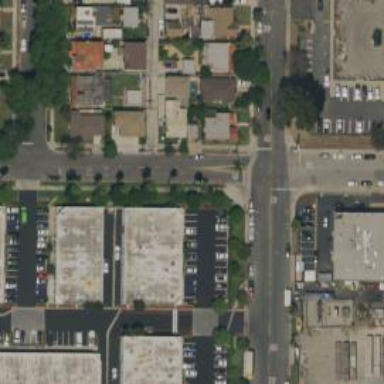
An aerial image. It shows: Alley classified as service road.